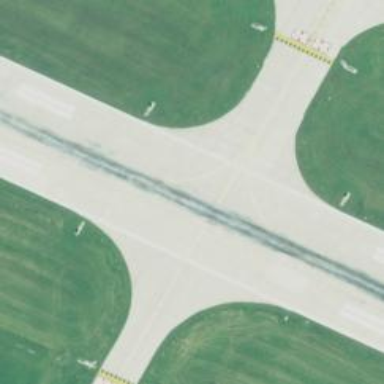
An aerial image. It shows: View of taxiway at the airport.